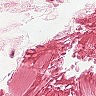
Metastatic tissue present: no